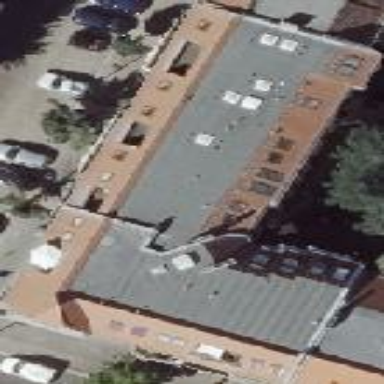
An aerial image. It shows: Residential building with distinctive double saltbox roof shape.